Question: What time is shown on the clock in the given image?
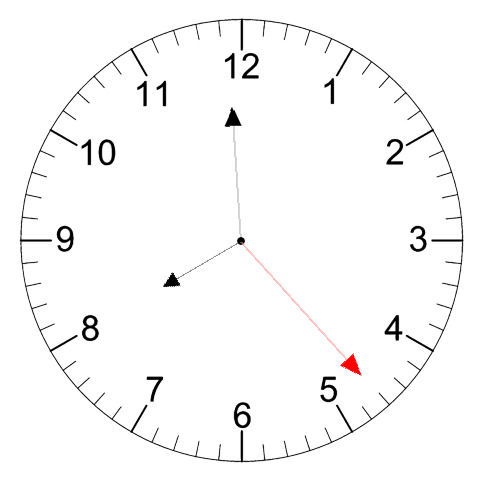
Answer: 07:59:23